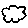
Label: cloud